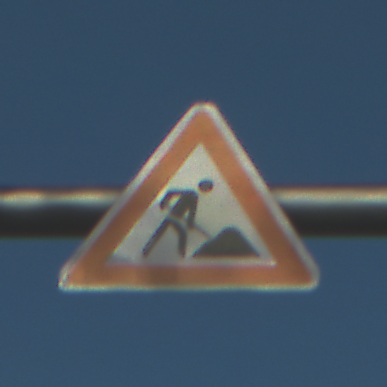
Verkehrszeichen: Arbeitsstelle
Umgebung: Outdoor, Suburban
Tageszeit: MorningAfternoon
Wetter: PartlyCloudy
Licht: Natural
Jahreszeit: NotSpecified
Kontrast: HighContrast